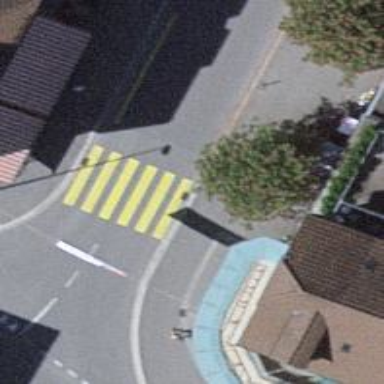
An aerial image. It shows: Uncontrolled footway crossing with markings.